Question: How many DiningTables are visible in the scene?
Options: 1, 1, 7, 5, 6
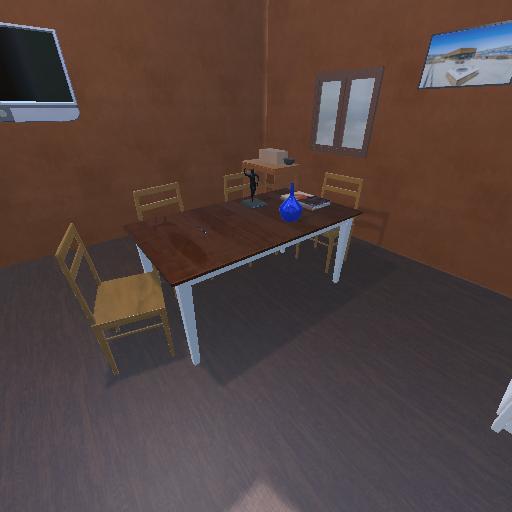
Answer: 1